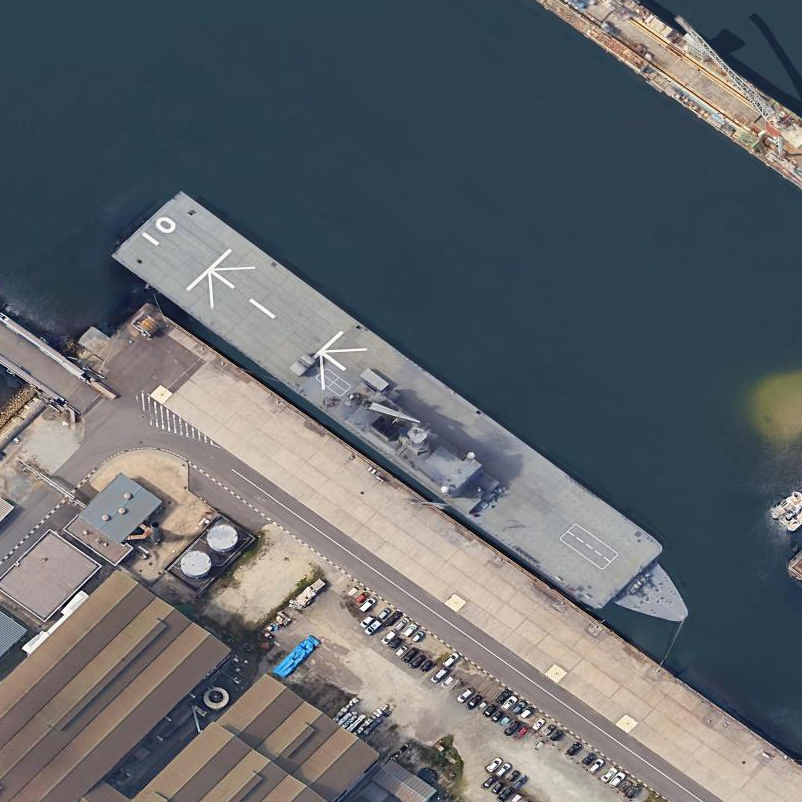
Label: Osumi-class_landing_ship